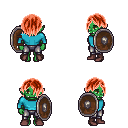
a pixel art fantasy rpg character, female body template, orc, green skin, teal long-sleeve shirt, metal pants, red bangs hairstyle, maroon shoes, shield, four views (front, back, left, right), 2x2 character sprite sheet, small pixel art, hard edges, no anti-aliasing